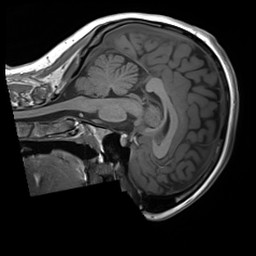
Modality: T1w
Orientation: sagittal
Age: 25
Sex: female
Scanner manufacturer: siemens
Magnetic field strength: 3 T
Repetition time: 1.8 s
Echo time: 0.00232 s